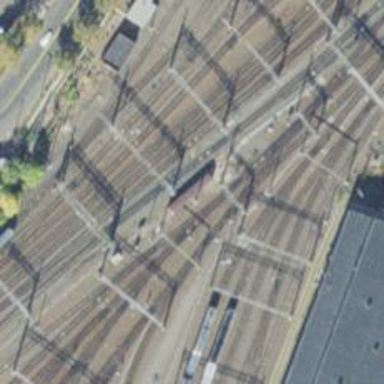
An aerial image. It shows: Junction on the railway.